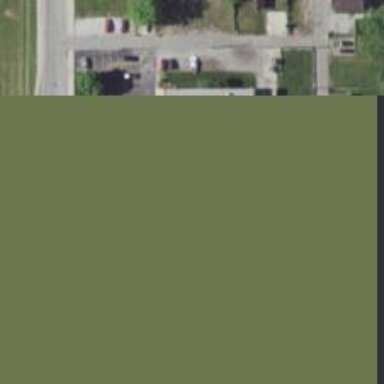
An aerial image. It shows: Nursing home.